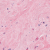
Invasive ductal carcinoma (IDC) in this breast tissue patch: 0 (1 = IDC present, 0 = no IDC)